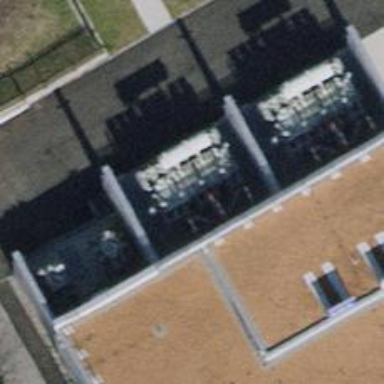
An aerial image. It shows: Outdoor transformer at the distribution level.